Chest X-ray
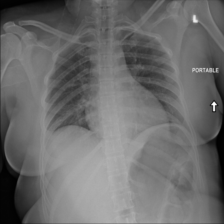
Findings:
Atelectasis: negative
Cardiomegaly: negative
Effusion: negative
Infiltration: negative
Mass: negative
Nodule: negative
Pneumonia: negative
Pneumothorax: negative
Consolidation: negative
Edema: negative
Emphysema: negative
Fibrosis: negative
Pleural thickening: negative
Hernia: negative